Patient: sex M, age 45
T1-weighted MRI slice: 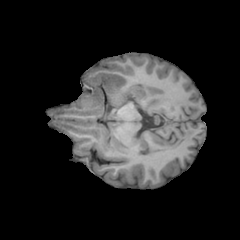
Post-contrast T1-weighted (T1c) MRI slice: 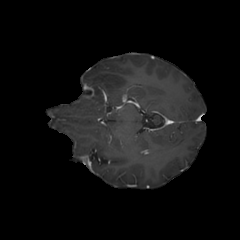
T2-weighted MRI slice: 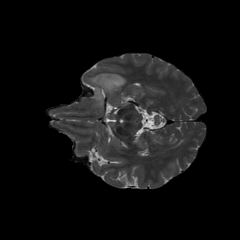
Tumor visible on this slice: yes
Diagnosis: Oligodendroglioma, IDH-mutant, 1p/19q-codeleted
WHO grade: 2